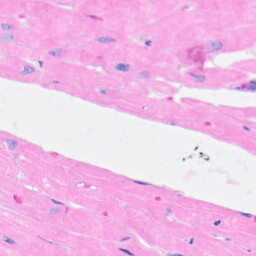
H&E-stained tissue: Heart